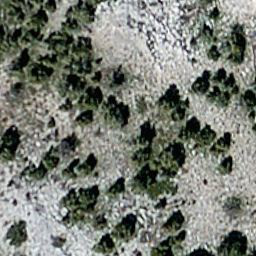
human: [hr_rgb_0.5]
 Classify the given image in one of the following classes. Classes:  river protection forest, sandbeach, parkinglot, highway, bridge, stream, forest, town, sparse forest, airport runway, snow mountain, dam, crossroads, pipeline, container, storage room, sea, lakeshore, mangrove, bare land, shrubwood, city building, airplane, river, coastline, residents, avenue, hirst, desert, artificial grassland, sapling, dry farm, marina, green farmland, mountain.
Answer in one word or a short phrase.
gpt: sparse forest